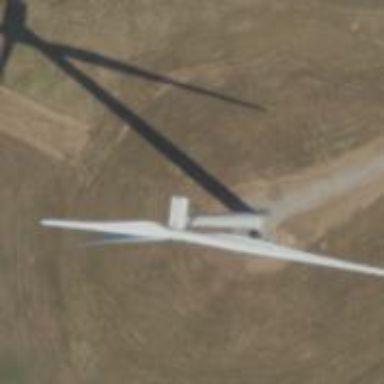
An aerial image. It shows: Wind turbine generator powered by wind.